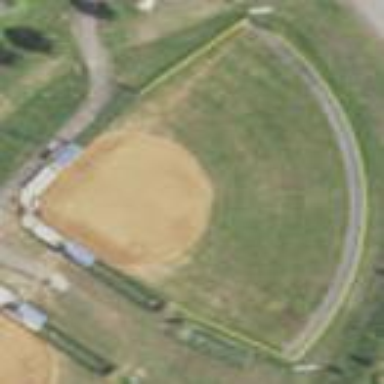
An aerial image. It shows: Baseball pitch for leisure land activities.